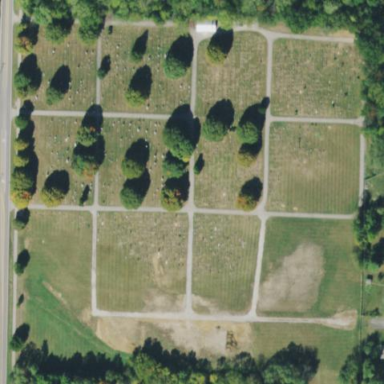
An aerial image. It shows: Cemetery.